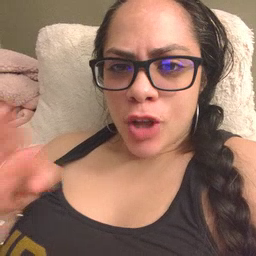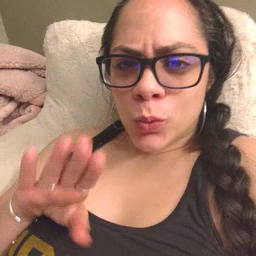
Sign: close